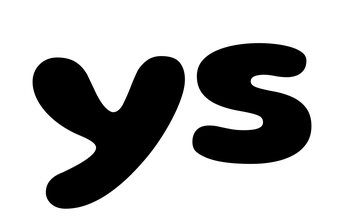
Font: Gluten_Bold